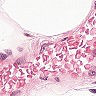
Metastatic tissue present: no